Field crop: maize
Growth stage: 2
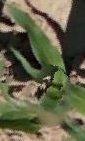
Species: maize